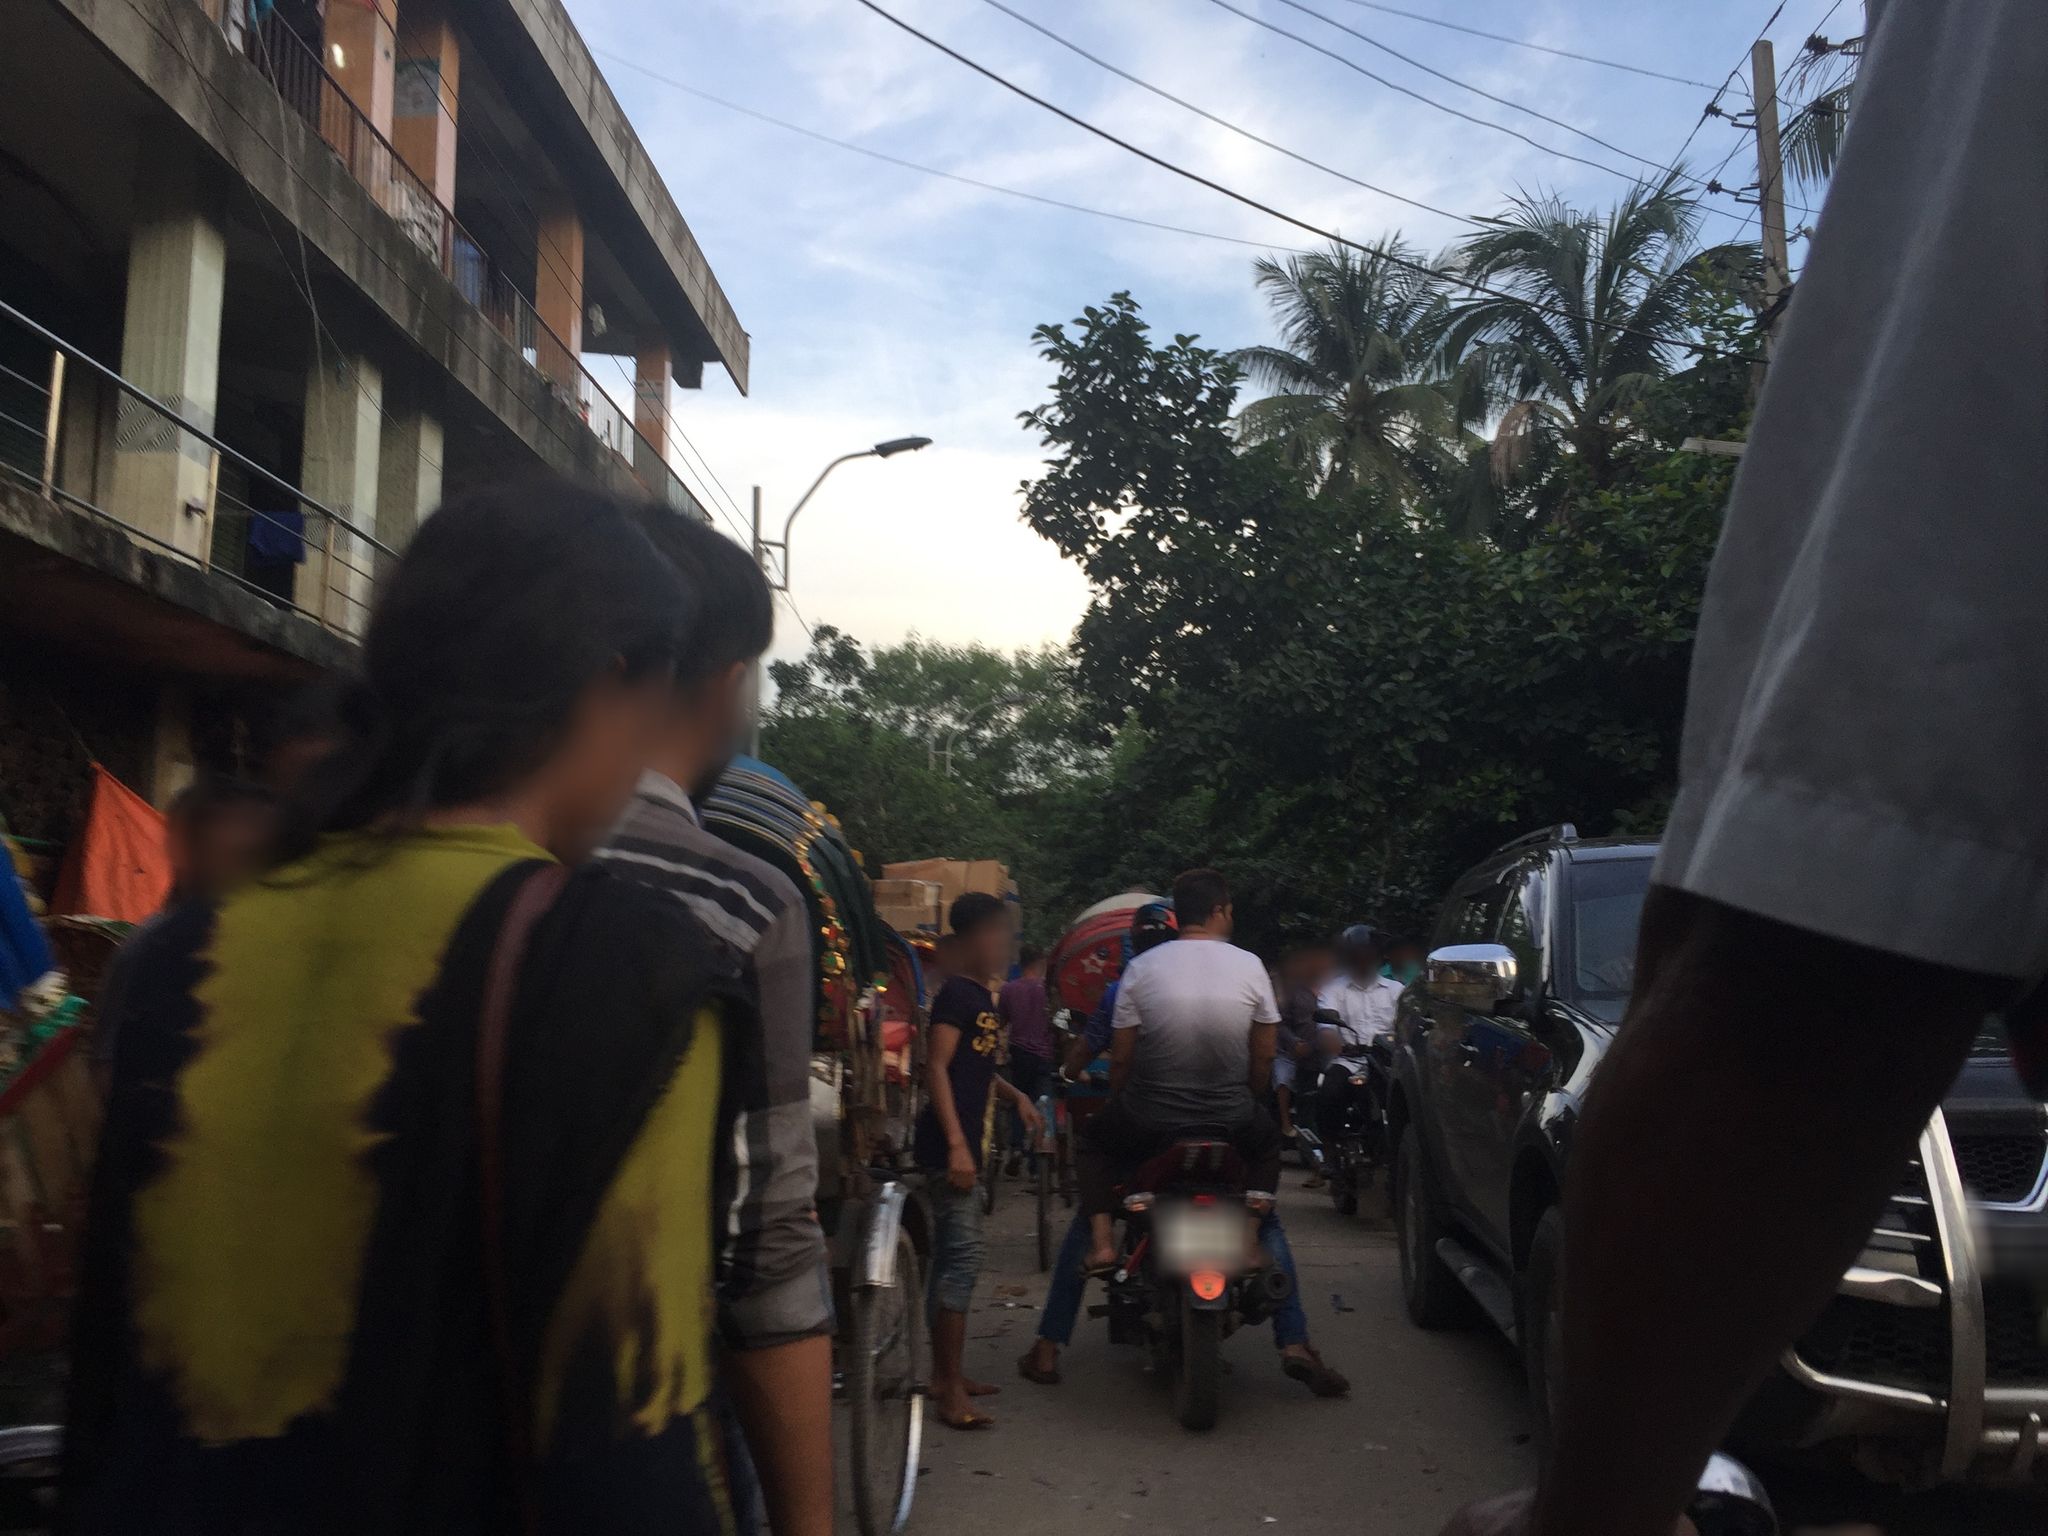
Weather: clear
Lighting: day
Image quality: good
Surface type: walking surface
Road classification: unclassified, residential
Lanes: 2
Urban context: urban centre
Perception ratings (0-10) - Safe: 4.52, Lively: 6.94, Beautiful: 3.32, Boring: 6.31, Depressing: 1.04, Wealthy: 1.3